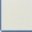
Piece: xx